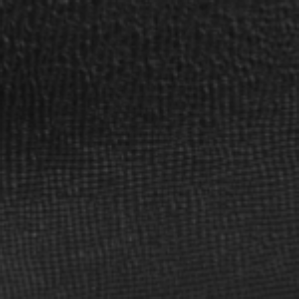
Label: frost